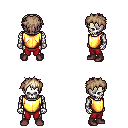
a pixel art fantasy rpg character, male body template, skeleton, gold chest armor, red pants, white blonde bedhead hairstyle, maroon shoes, four views (front, back, left, right), 2x2 character sprite sheet, small pixel art, hard edges, no anti-aliasing